Field crop: maize
Growth stage: 2
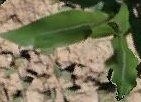
Species: maize